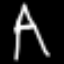
Label: The Eiffel Tower